Field crop: maize
Growth stage: 2
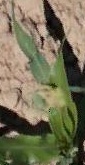
Species: maize